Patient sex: F
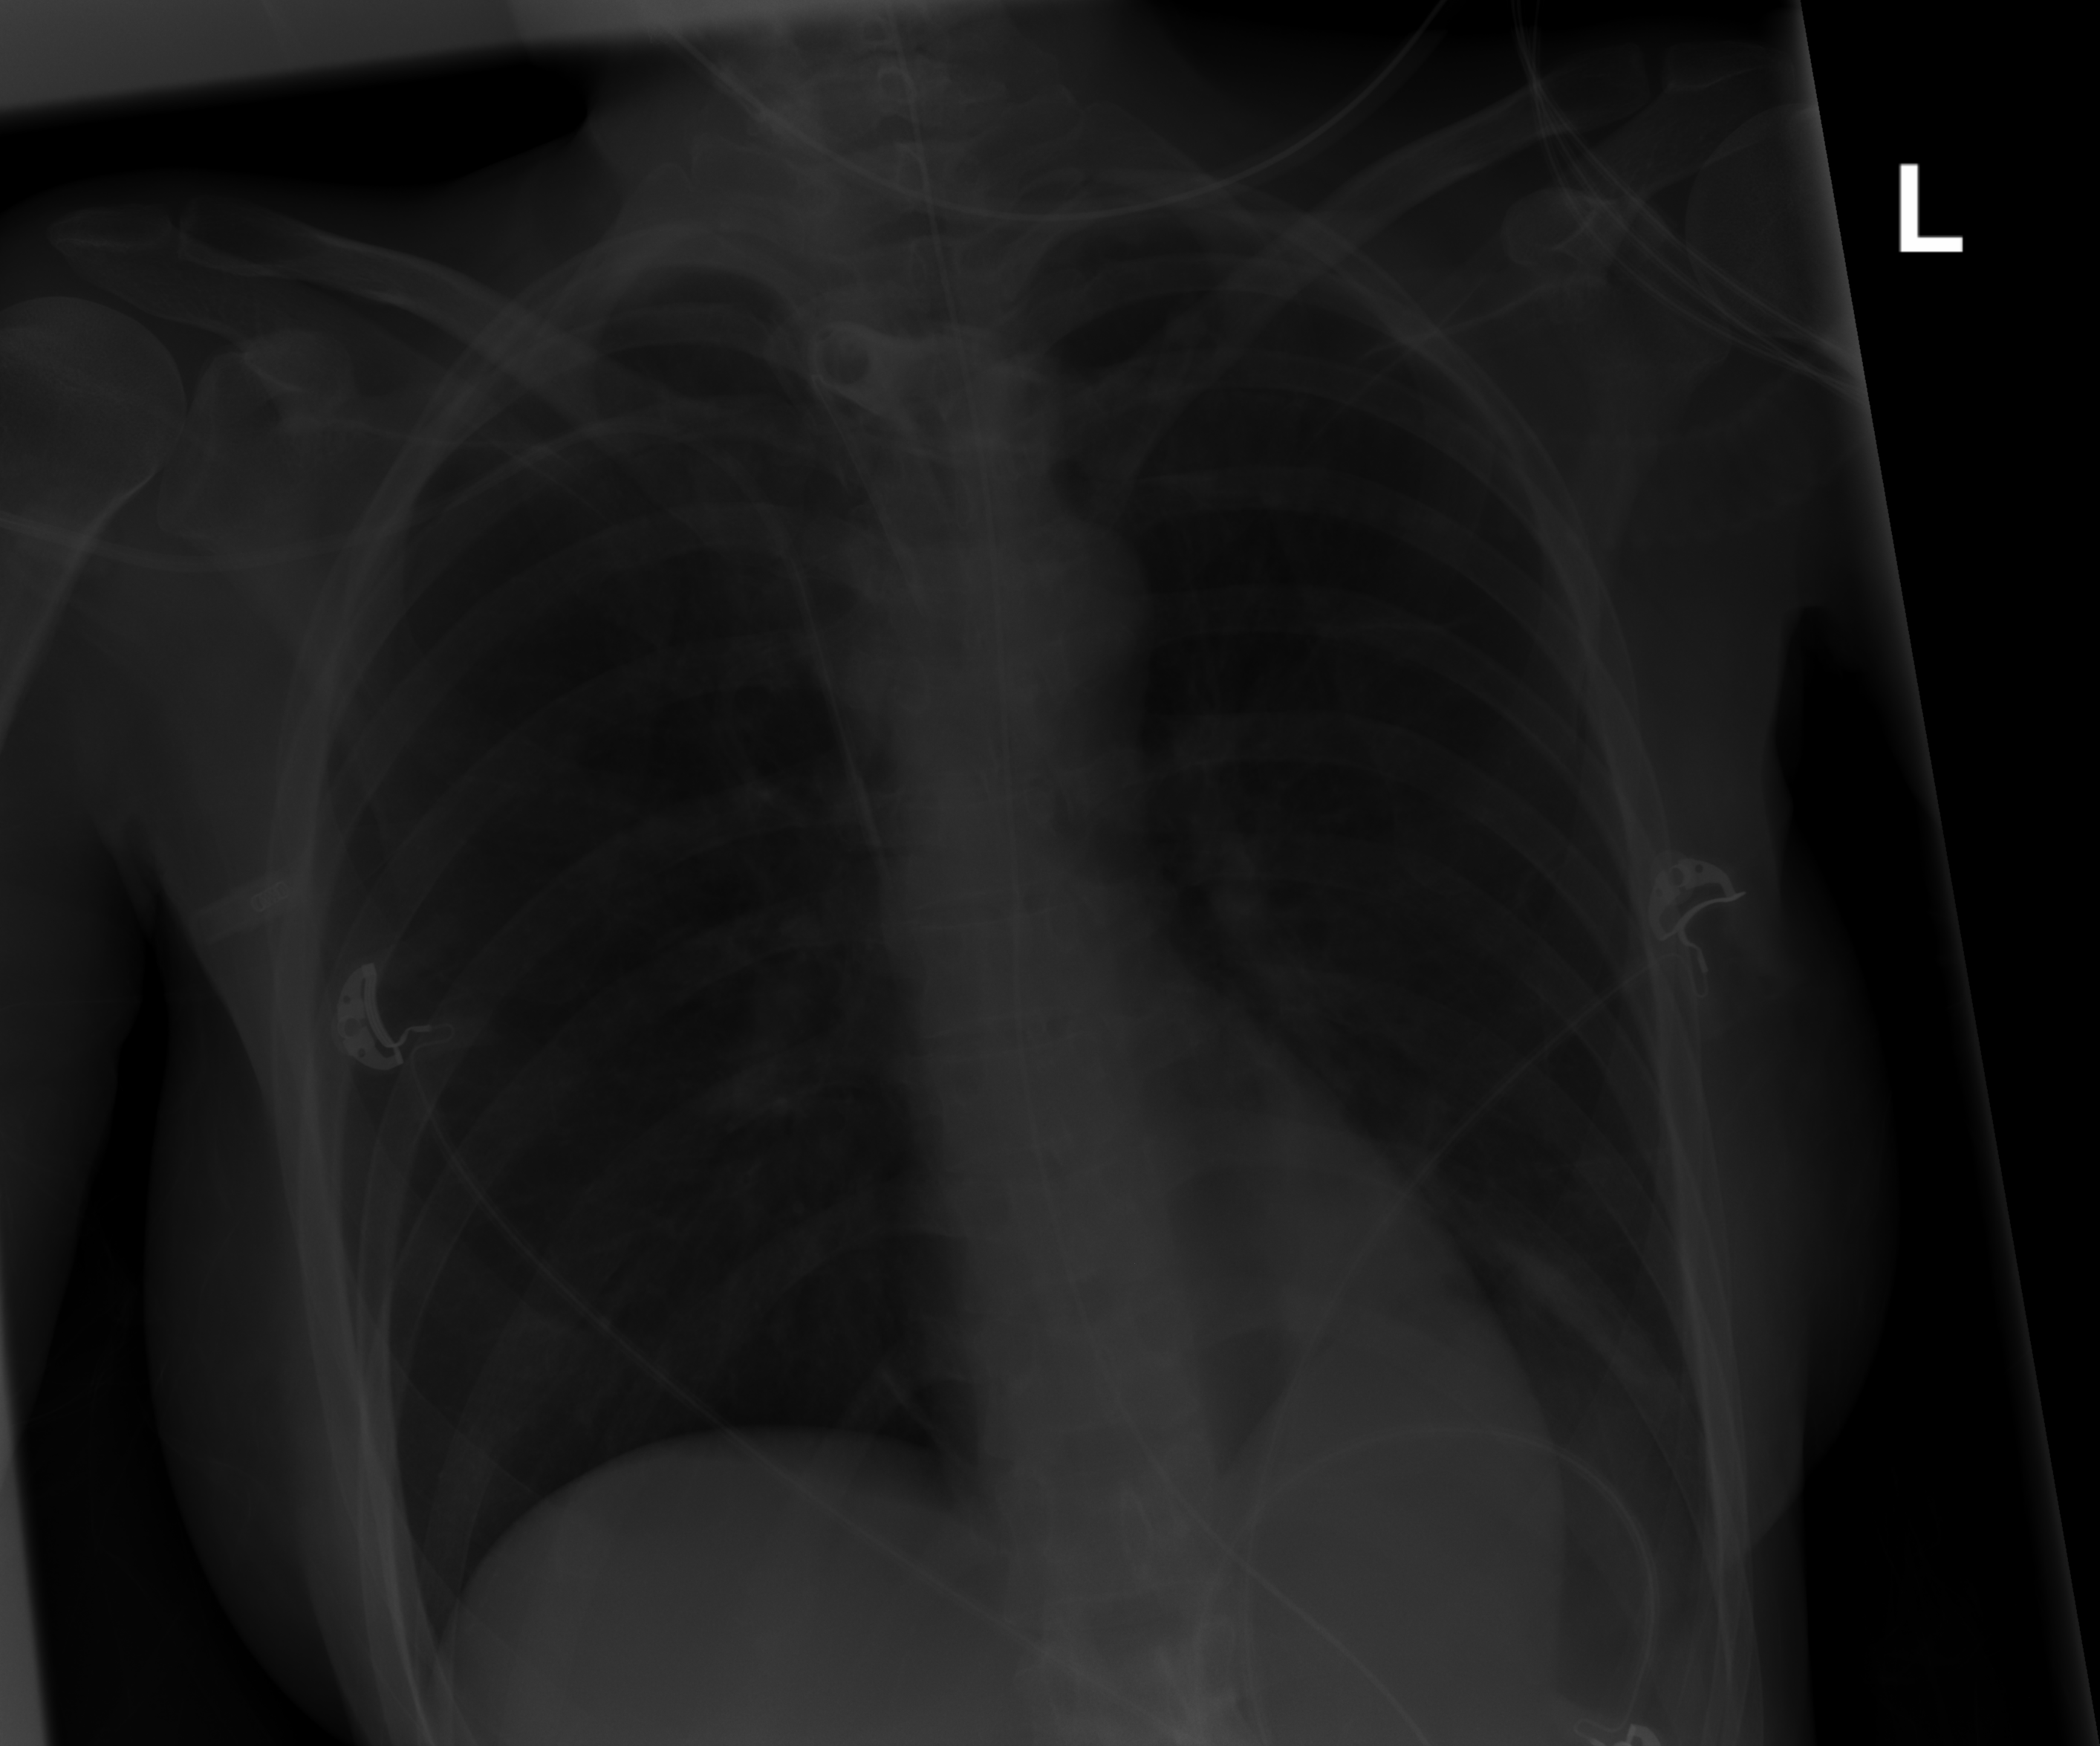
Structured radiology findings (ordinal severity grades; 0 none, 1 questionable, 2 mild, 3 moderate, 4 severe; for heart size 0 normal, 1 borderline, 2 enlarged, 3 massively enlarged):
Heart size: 0
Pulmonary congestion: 0
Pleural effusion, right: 0
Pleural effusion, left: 1
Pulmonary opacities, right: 0
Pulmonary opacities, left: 1
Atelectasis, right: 0
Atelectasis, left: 2